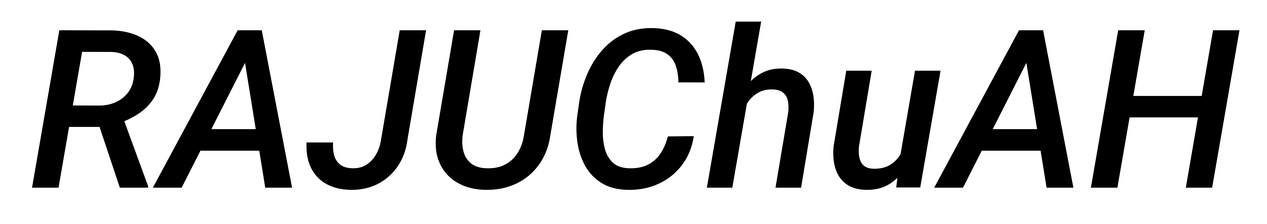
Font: Roboto-Italic_Medium_Italic